Interaction volume radius: 5 \u00c5
Interaction volume height: 15 \u00c5
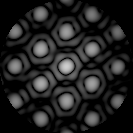
Disorder parameter: 0.09575